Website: macys
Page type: store-pickup
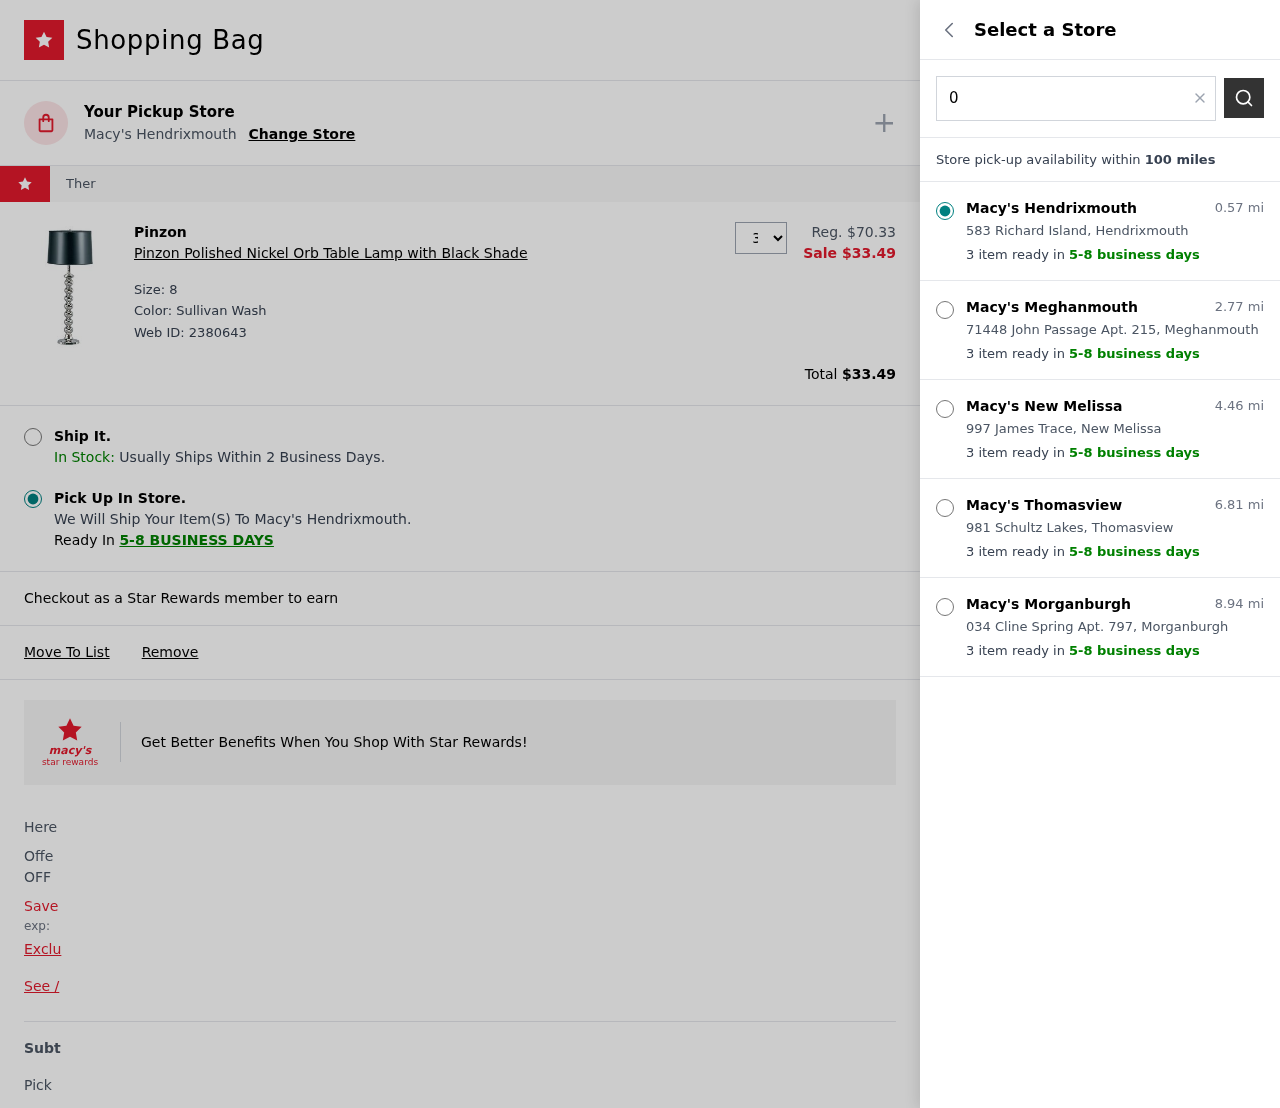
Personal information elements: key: PII_LOCATION1_CITY
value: Hendrixmouth
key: PII_LOCATION1_STREET
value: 583 Richard Island
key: PII_LOCATION2_CITY
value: Meghanmouth
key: PII_LOCATION2_STREET
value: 71448 John Passage Apt. 215
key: PII_LOCATION3_CITY
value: New Melissa
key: PII_LOCATION3_STREET
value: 997 James Trace
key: PII_LOCATION4_CITY
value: Thomasview
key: PII_LOCATION4_STREET
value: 981 Schultz Lakes
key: PII_LOCATION5_CITY
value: Morganburgh
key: PII_LOCATION5_STREET
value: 034 Cline Spring Apt. 797
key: PII_POSTCODE
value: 07923
Product elements: key: PRODUCT1_BRAND
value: Pinzon
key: PRODUCT1_NAME
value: Pinzon Polished Nickel Orb Table Lamp with Black Shade
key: PRODUCT1_PRICE
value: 33.49
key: PRODUCT1_QUANTITY
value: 3
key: PRODUCT1_ORIGINAL_PRICE
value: $70.33
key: PRODUCT1_WEB_ID
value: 2380643
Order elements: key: ORDER_TOTAL
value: $33.49
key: ORDER_DELIVERY_DATE
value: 5-8 business days
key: ORDER_DELIVERY_DATE
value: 5-8 BUSINESS DAYS
Search elements: key: SEARCH_LOCATION
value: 07923